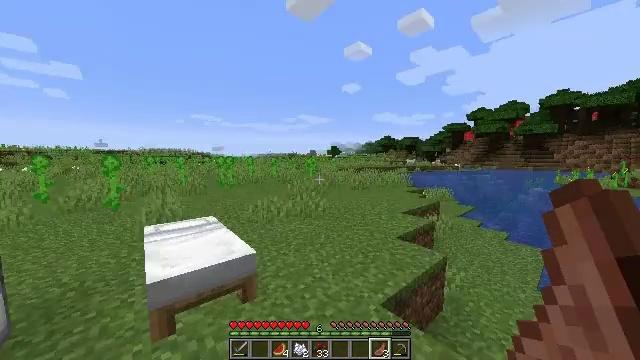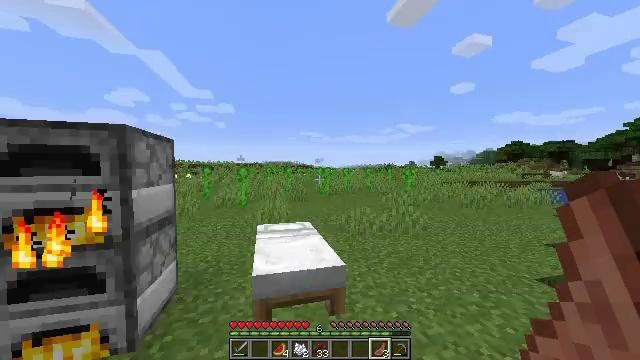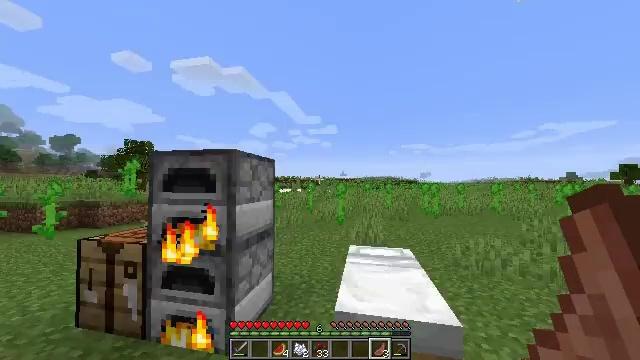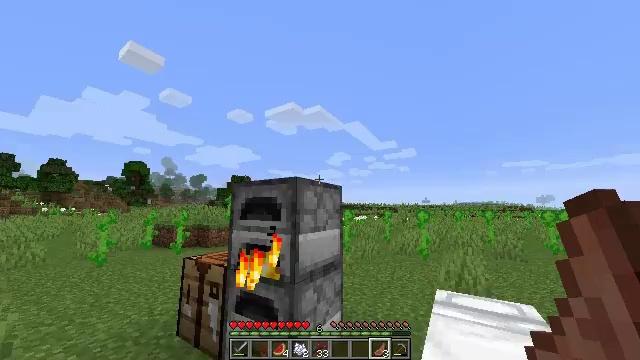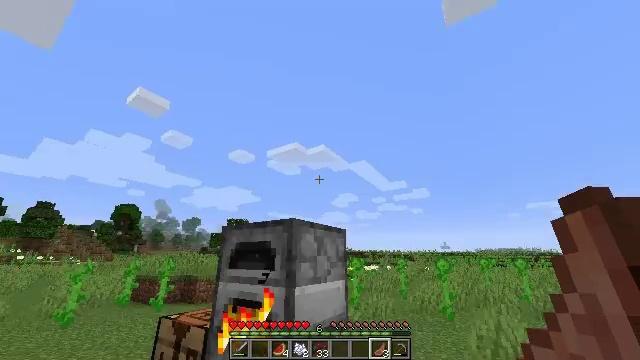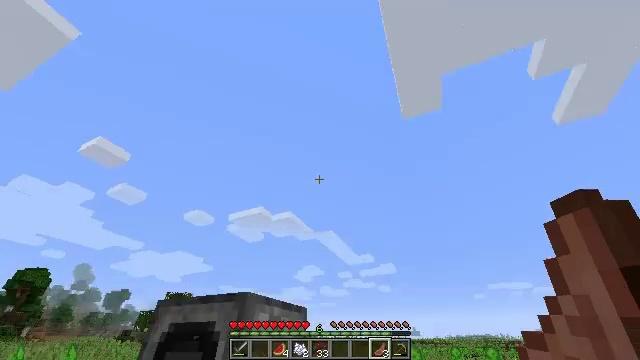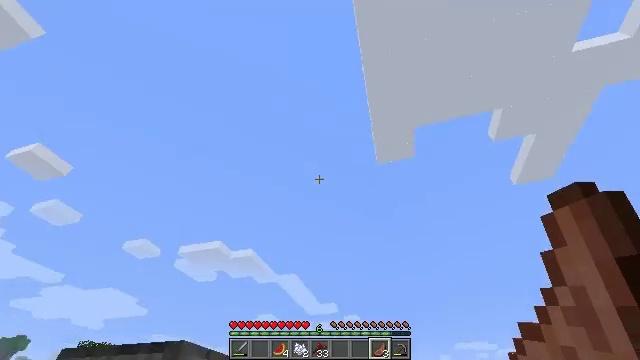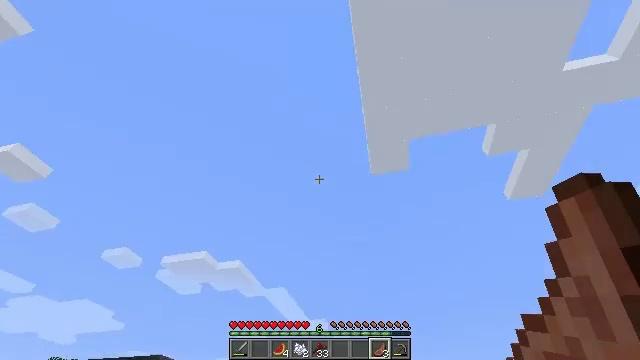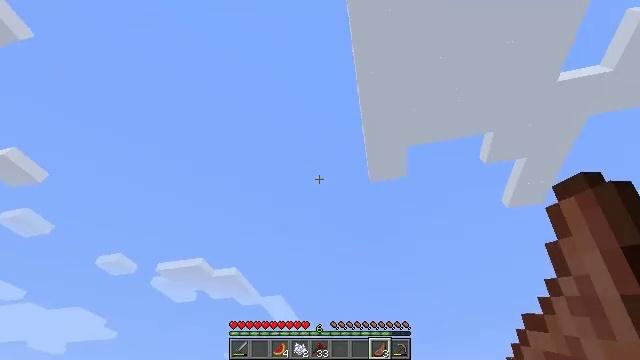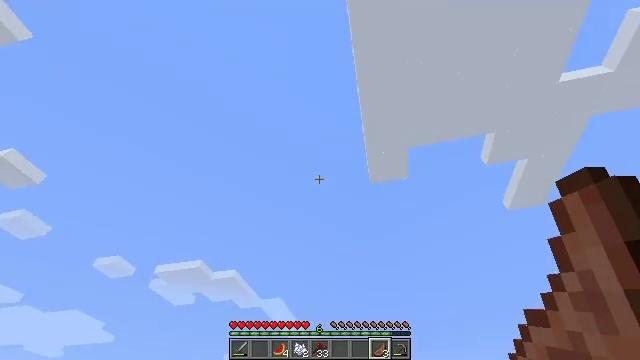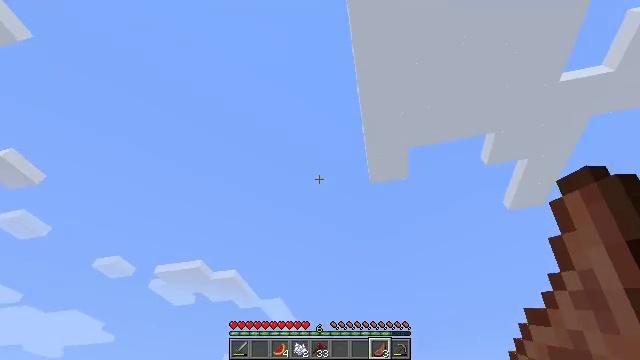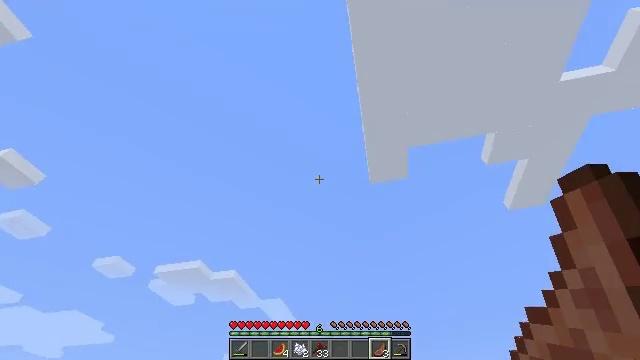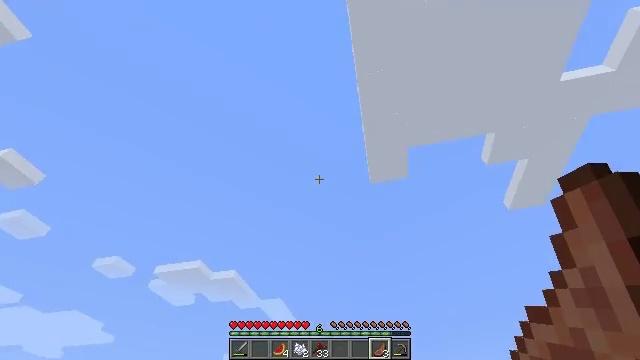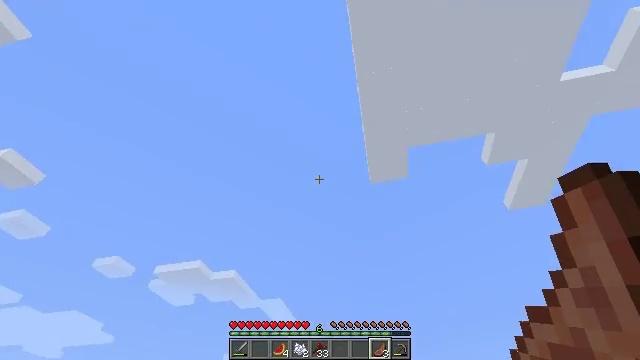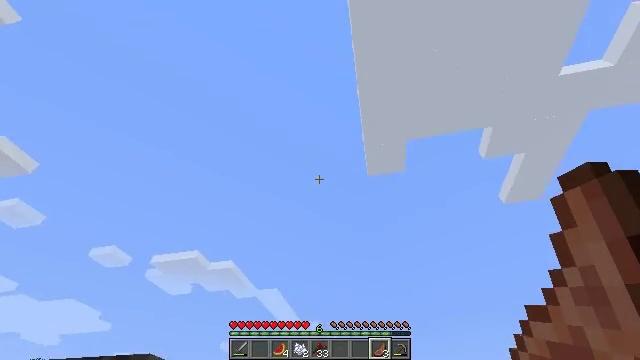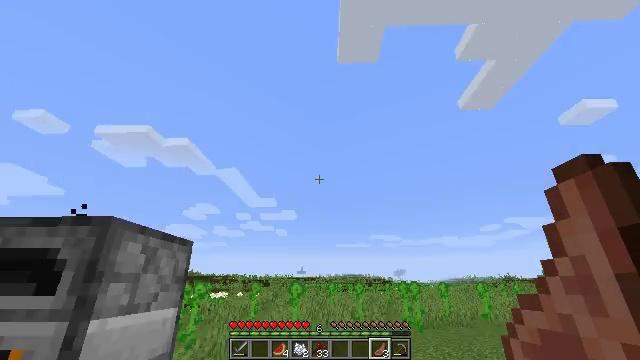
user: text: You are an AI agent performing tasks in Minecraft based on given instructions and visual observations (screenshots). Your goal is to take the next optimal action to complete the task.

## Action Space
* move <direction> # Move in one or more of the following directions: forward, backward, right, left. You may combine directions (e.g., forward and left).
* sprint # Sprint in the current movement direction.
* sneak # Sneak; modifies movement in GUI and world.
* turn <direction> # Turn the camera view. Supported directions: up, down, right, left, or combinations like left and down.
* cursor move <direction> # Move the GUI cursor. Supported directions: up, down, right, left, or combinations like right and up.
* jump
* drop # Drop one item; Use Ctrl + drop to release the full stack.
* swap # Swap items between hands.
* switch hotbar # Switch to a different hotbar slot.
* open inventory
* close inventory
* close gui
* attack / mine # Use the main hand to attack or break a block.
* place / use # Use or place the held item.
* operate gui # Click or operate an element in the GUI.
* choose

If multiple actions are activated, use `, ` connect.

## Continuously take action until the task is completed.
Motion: motion action
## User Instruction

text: Kill the salmon.
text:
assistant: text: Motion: move forward, turn left and up
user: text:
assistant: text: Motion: move forward, turn left and up
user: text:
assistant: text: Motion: turn left and up
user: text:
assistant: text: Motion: turn left and up
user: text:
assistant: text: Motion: turn right and up
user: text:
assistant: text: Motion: turn right and up
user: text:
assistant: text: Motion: turn right and up
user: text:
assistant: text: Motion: turn up
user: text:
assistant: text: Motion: no_op
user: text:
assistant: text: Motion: no_op
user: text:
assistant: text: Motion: no_op
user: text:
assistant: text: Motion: no_op
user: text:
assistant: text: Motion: no_op
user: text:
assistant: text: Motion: turn down
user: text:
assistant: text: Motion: turn right and down
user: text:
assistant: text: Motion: turn right and down
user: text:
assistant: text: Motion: turn right and down
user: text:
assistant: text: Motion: move forward
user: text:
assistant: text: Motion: move forward
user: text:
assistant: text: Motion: move forward
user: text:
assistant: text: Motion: move forward
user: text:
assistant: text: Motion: move forward, jump
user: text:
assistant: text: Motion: move forward, jump
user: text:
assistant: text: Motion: move forward, jump
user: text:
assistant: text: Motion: move forward, jump
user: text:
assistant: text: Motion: move forward, jump
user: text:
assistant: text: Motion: move forward, jump
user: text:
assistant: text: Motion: move forward, jump
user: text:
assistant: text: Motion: move forward, jump
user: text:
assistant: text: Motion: move forward, jump